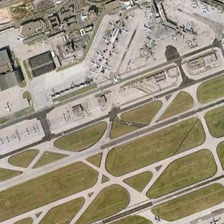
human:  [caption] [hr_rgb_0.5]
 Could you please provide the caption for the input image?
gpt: there is some buildings and an isosceles trapezoid parking apron with some aeroplanes  beside which is fields with brown grass divided by runways .

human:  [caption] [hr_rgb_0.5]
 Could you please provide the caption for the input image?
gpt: the passenger termial building sits alongside several parralleled runways .

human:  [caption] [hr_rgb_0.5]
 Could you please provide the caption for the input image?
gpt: the airport next to anfractuosity take off runway .

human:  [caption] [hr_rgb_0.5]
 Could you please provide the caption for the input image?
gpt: there is some buildings and an isosceles trapezoid parking apron with some aeroplanes  beside which is fields with brown grass divided by runways .

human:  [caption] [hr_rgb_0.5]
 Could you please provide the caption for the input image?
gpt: some planes are near several buildings in an airport with several runways .